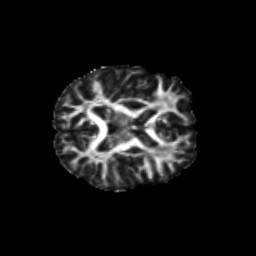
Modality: FA
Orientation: axial
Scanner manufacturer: siemens
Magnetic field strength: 3 T
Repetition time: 9.2 s
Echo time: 0.084 s